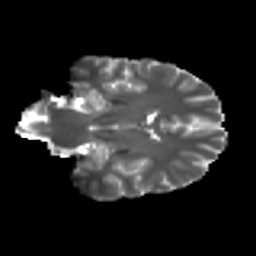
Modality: T2w
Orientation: coronal
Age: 25
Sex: male
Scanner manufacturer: ge
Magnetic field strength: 3 T
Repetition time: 7.8 s
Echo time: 0.061 s